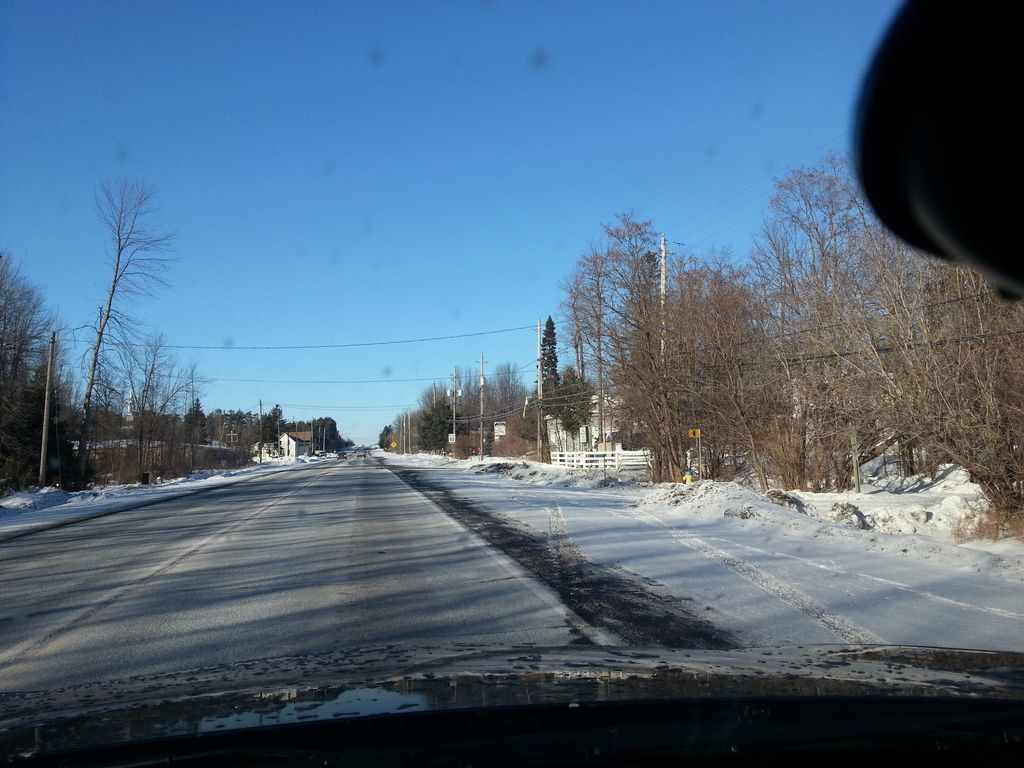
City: ottawa-gatineau